Aerial crown-view tile of a tropical tree (Barro Colorado Island, Panama), acquired 20240716:
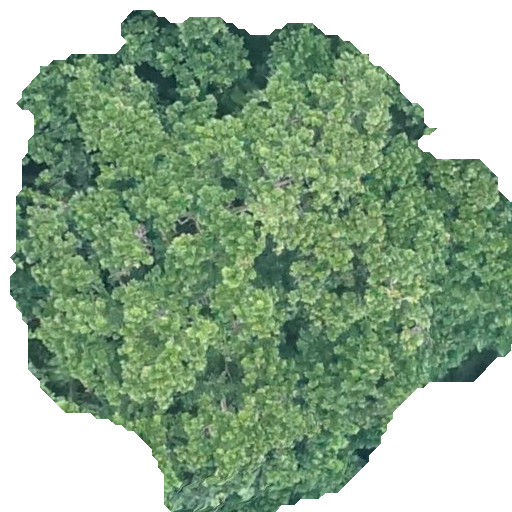
Species: Anacardium excelsum
GBIF accepted scientific name: Anacardium excelsum
Crown area: 296.125 m²